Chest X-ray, AP view. Patient: 67 years old, sex M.
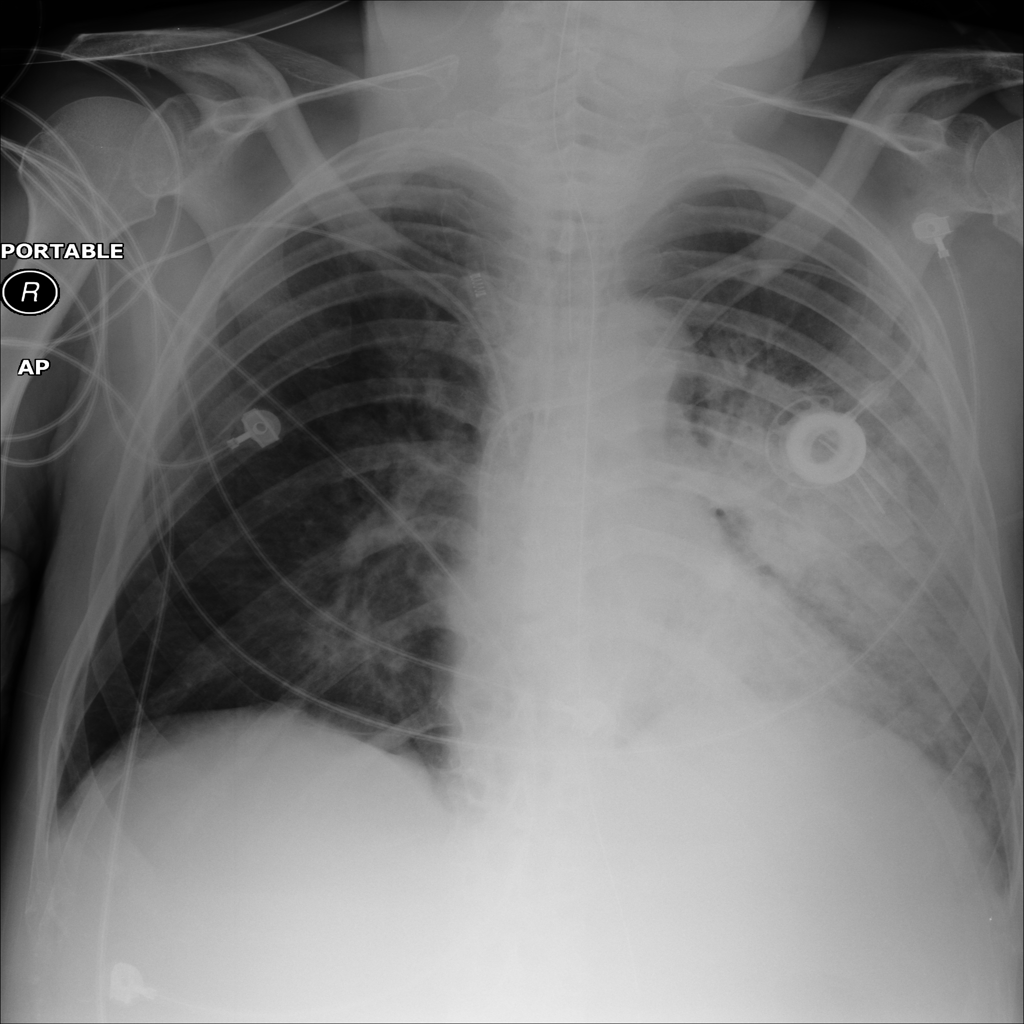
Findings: Infiltration